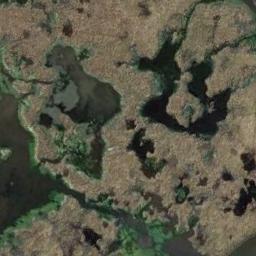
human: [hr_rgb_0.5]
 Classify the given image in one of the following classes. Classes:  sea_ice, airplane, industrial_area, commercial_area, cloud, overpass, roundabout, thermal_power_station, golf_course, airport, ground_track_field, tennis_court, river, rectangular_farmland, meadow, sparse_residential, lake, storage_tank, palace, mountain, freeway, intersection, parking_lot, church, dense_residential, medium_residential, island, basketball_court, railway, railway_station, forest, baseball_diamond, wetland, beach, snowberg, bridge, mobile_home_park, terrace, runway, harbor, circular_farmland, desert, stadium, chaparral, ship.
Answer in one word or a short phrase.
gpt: wetland